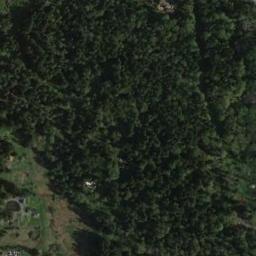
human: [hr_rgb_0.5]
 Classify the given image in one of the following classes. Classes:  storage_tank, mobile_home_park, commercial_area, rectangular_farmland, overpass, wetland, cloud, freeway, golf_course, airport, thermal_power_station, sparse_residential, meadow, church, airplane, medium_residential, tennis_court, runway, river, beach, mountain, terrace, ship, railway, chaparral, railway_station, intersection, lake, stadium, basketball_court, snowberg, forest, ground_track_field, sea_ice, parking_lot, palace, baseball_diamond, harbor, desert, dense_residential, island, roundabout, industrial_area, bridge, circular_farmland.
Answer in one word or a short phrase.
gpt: forest